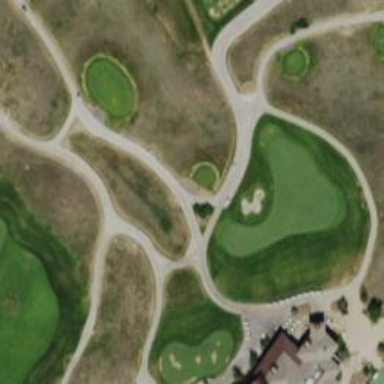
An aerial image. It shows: Service road designated as golf cart path.